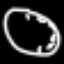
Label: clock